Question: I am following a Udemy tutorial on app development, and worked on a Tic Tac Toe game. I am absolutely loving my time with app development and have coded in several other languages outside of swift. My issue comes in when I allow the user to enter his/her name on one screen (shown below in first image) and when the "Play" button is hit, it saves the names typed into the text fields and concatenates it with "'s turn" on the second view controller in order to state which users turn it is. At the end of the game I also wish to display who the winner is by name. If I figure out how to use the user data from the first view controller in the second I will be able to figure the coding part out on my own. I have referenced: <URL> but I still am not understanding how this works or if it the same problem I am having. I will attach a picture of both view controllers below and their code. Thanks for the help in advance!

code to the view controller that takes user input:
'''
// MainViewController.swift
// Tic Tac Toe
// main menu/player select
import UIKit
class MainViewController: UIViewController, UITextFieldDelegate {
@IBOutlet weak var playerOneName: UITextField!
@IBOutlet weak var playerTwoName: UITextField!
@IBAction func play(_ sender: Any) {
}
override func viewDidLoad() {
super.viewDidLoad()
}
override func didReceiveMemoryWarning() {
super.didReceiveMemoryWarning()
// Dispose of any resources that can be recreated.
}
func textFieldShouldReturn(_ textField: UITextField) -> Bool {
textField.resignFirstResponder()
return true
}
override func touchesBegan(_ touches: Set<UITouch>, with event: UIEvent?) {
self.view.endEditing(true)
}
}
'''
'''
// ViewController.swift
// Tic Tac Toe
// View Controller game screen
import UIKit
class ViewController: UIViewController {
// 1 is noughts, 2 is crosses
var activePlayer:Int = 1
var activeGame:Bool = true
@IBOutlet weak var turnLabel: UILabel!
var gameState = [0, 0, 0, 0, 0, 0, 0, 0, 0] // 0 = empty, 1 = nought, 2 = cross
let winningCombination = [[0, 1, 2], [3, 4, 5], [6, 7, 8], [0, 3, 6], [1, 4, 7], [2, 5, 8],[0, 4, 8], [2, 4, 6]]
@IBAction func buttonPressed(_ sender: AnyObject) {
let activePosition = sender.tag - 1
if gameState[activePosition] == 0 && activeGame{
gameState[activePosition] = activePlayer
if activePlayer == 1 {
(sender).setImage(UIImage(named: "nought.png"), for: [])
activePlayer = 2
} else {
(sender).setImage(UIImage(named: "cross.png"), for: [])
activePlayer = 1
}
for combination in winningCombination {
if gameState[combination[0]] != 0 && gameState[combination[0]] == gameState[combination[1]] && gameState[combination[1]] == gameState[combination[2]] {
// We have a winner!
activeGame = false
print(gameState[combination[0]])
}
}
}// the spot will only be taken by the player if it is not taken yet
}
override func viewDidLoad() {
super.viewDidLoad()
// Do any additional setup after loading the view, typically from a nib.
}
override func didReceiveMemoryWarning() {
super.didReceiveMemoryWarning()
// Dispose of any resources that can be recreated.
}
}
'''
also note that I had tried saving the data on the users device using:
'''
UserDefaults.standard.set(playerOneName.text forKey: "playerone")
'''
I also saw a similar question on here that stated that variables are public and can be used throughout, my issue is I want the names saved when the button is pressed and declaring them public/static there does not work either.
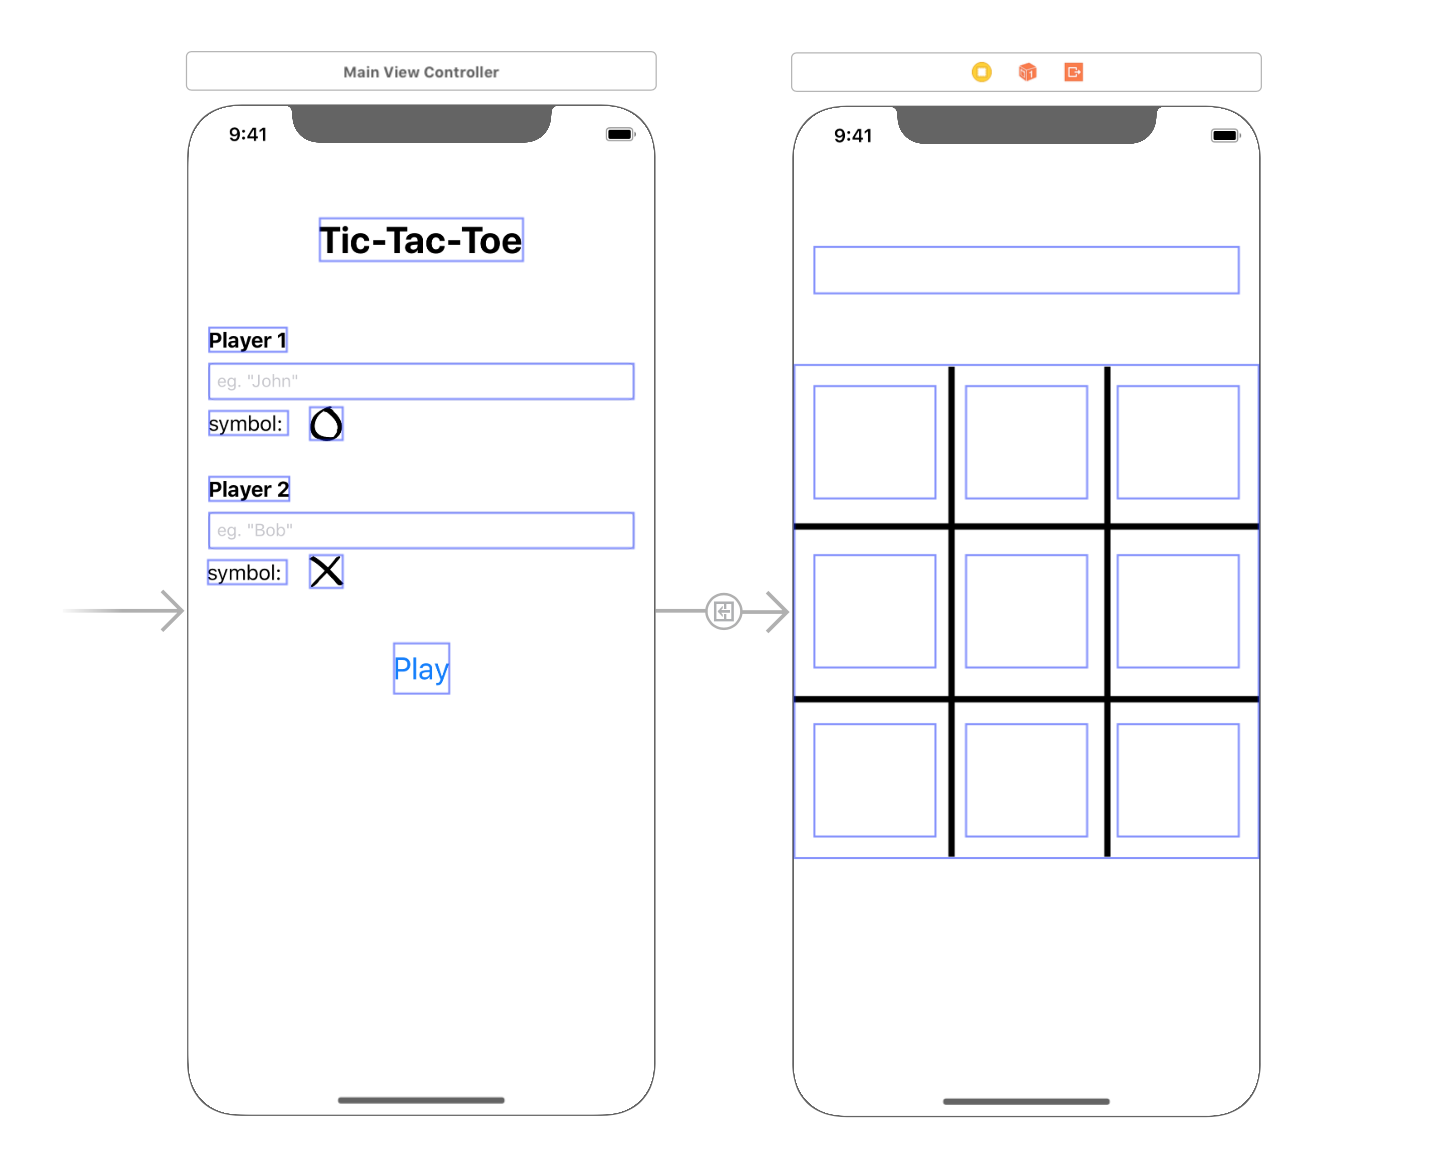
Answer: I'd suggest a 3rd class to abstract Player info and make it Singleton. Something like this:
'''
class Players {
static let shared = Players()
var one: String {
get {
return UserDefaults.standard.object(forKey: "playerone") as? String ?? ""
}
set(newValue) {
UserDefaults.standard.set(newValue, forKey: "playerone")
}
}
}
'''
And access/set same like this:
'''
Players.shared.one = "Name one"
print(Players.shared.one)
'''